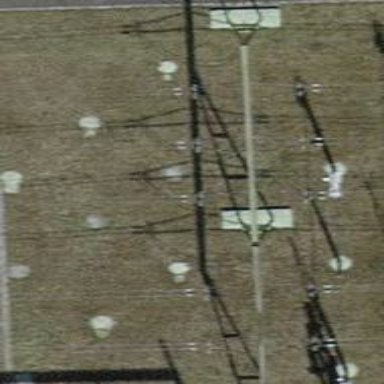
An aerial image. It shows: Insulator used in power systems.